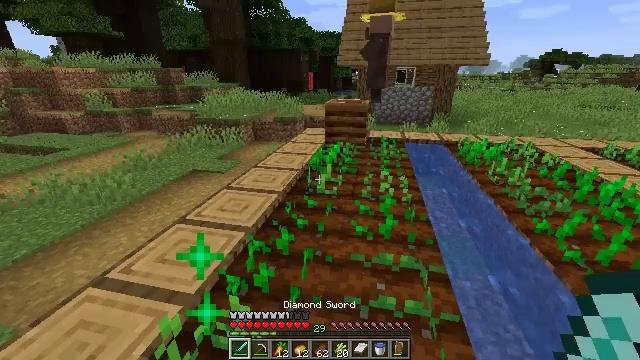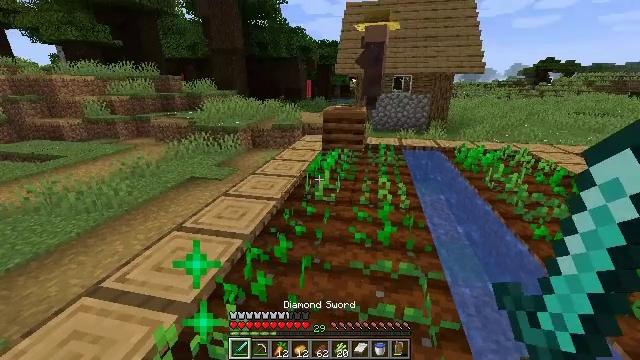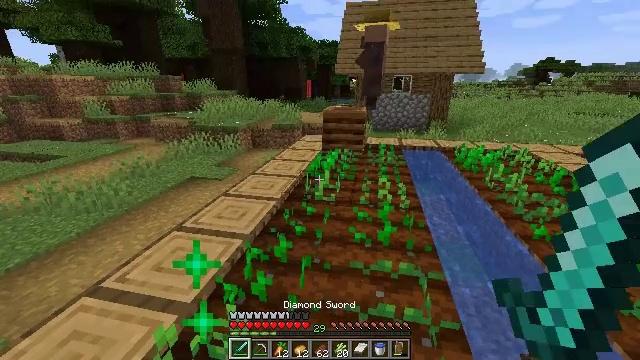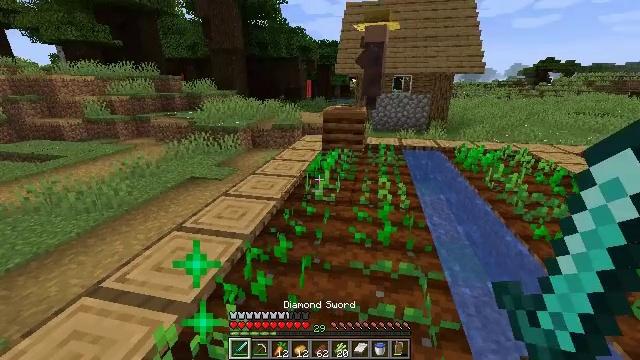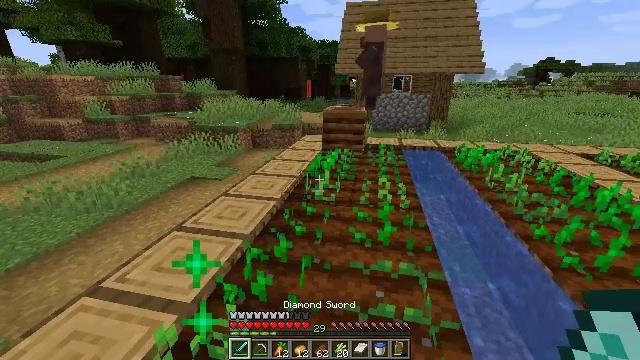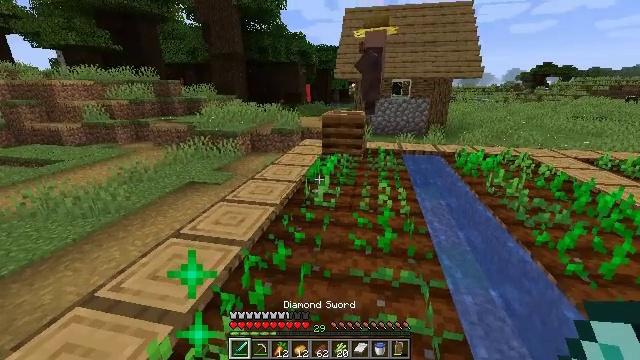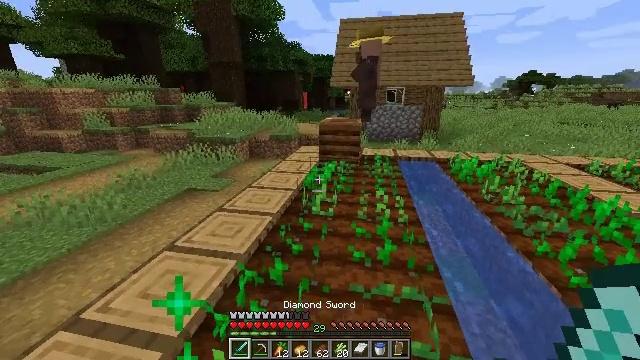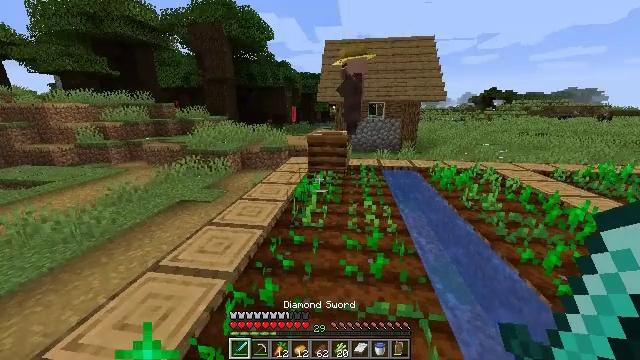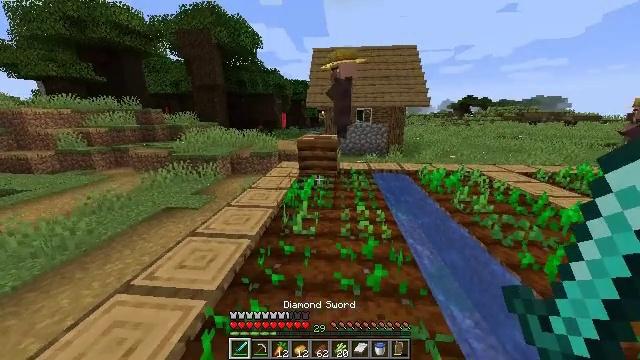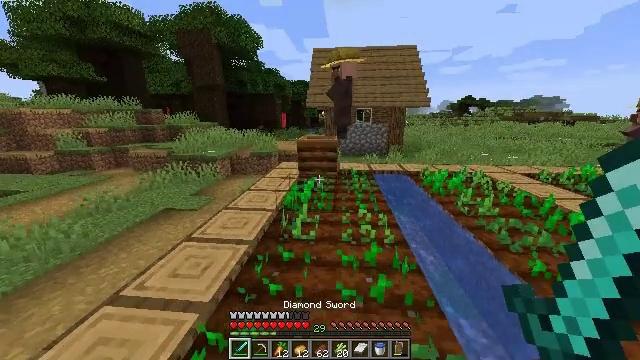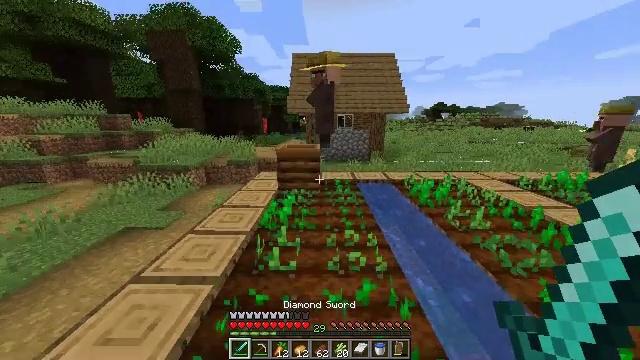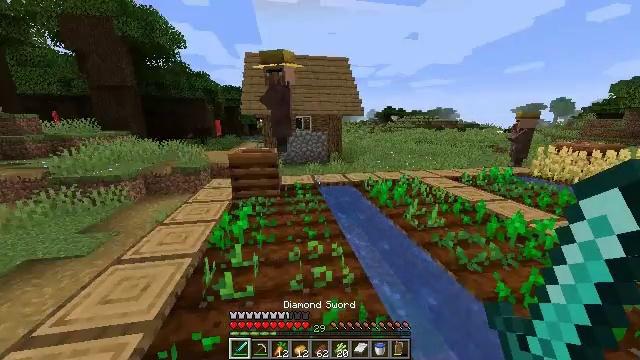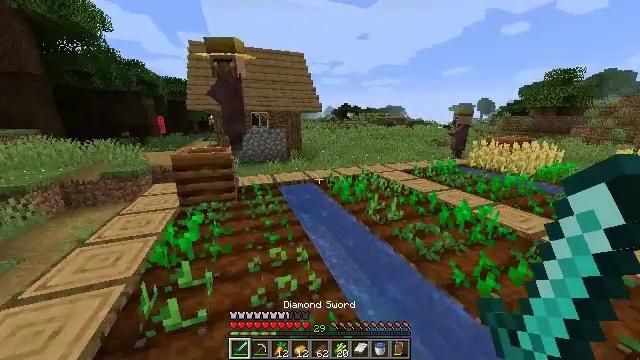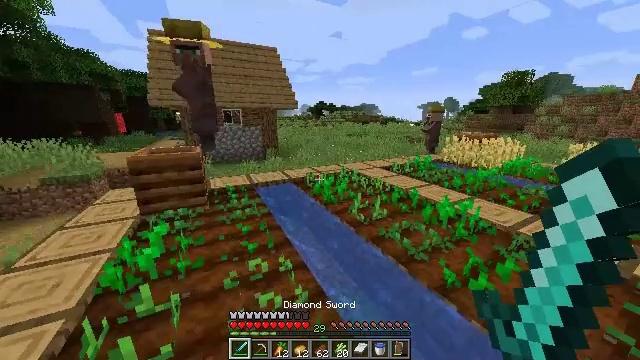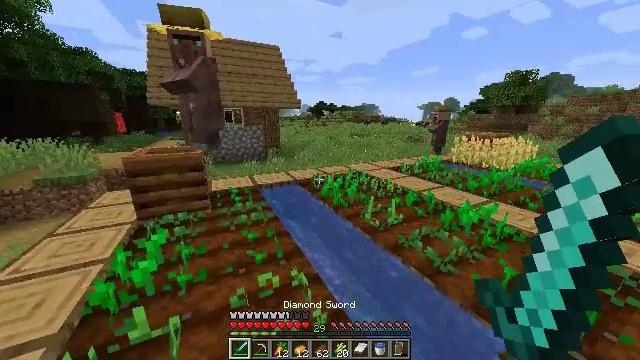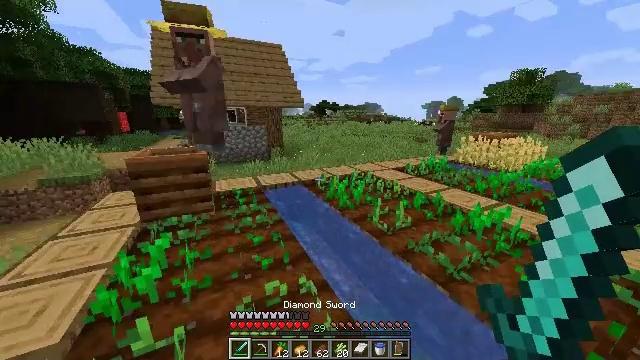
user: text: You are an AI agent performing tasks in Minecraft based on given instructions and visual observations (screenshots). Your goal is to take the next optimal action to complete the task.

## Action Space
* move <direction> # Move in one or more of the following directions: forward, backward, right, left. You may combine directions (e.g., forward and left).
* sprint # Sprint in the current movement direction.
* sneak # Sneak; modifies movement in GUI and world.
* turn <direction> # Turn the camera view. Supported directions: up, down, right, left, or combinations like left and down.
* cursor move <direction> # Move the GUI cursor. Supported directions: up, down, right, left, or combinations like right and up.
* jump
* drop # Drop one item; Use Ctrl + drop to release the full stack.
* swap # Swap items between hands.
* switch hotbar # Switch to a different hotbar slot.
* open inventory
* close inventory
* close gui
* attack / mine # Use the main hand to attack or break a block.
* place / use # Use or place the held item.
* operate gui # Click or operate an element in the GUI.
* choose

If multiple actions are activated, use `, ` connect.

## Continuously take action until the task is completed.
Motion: motion action
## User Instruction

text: Collect the poppy by clicking on it.
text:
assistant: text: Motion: turn up
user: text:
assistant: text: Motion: no_op
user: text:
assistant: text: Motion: no_op
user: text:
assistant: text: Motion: no_op
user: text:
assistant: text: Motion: move forward, sprint
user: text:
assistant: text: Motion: move forward, sprint
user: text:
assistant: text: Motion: move forward, sprint, turn right and up
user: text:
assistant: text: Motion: move forward, sprint, turn right
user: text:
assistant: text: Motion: move forward, sprint
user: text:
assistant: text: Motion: move forward, sprint, turn right and up
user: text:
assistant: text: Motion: move forward, sprint, turn right
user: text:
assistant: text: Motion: move forward, sprint, turn right
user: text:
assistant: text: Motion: move forward and move left, sprint, turn right
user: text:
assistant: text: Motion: move forward and move left, sprint
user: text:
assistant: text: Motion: move forward and move left, sprint
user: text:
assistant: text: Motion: move forward and move left, sprint, turn left
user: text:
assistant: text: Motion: move forward and move left, sprint, turn left and up
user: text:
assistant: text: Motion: move forward and move left, sprint, turn left and up
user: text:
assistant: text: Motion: move forward, sprint, turn left and up
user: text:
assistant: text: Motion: move forward, sprint, turn left and up
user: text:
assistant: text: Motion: move forward, turn left and up
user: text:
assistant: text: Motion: move forward, turn up
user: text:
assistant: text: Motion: use / place
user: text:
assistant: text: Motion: use / place
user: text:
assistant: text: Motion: use / place
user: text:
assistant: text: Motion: no_op
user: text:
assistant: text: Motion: no_op
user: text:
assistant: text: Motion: no_op
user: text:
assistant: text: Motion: no_op
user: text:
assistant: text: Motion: turn left